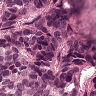
Metastatic tissue present: yes